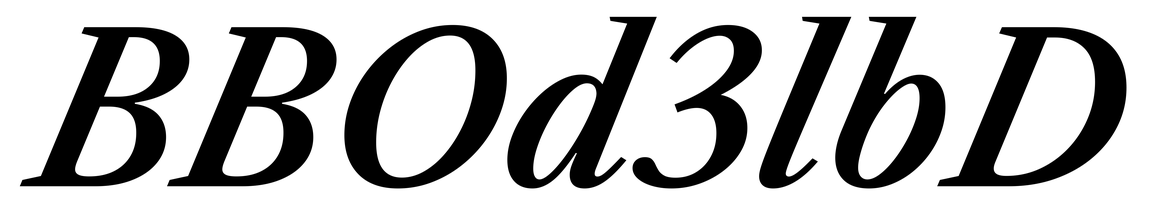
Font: LibreCaslonText-Italic_SemiBold_Italic